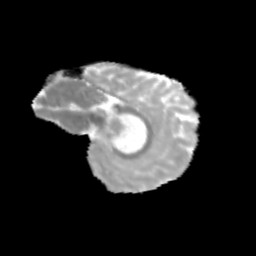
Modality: MD
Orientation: sagittal
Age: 11
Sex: male
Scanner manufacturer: siemens
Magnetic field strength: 3 T
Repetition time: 3.8 s
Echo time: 0.07 s